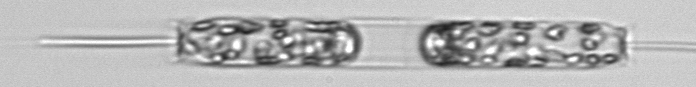
Label: Ditylum_brightwellii